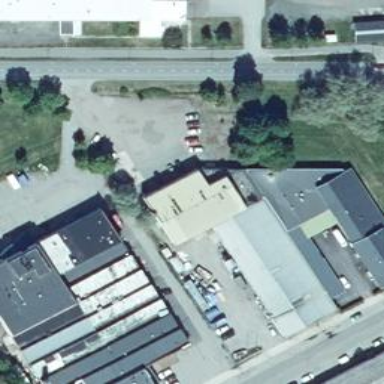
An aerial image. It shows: Industrial building with gabled roof.